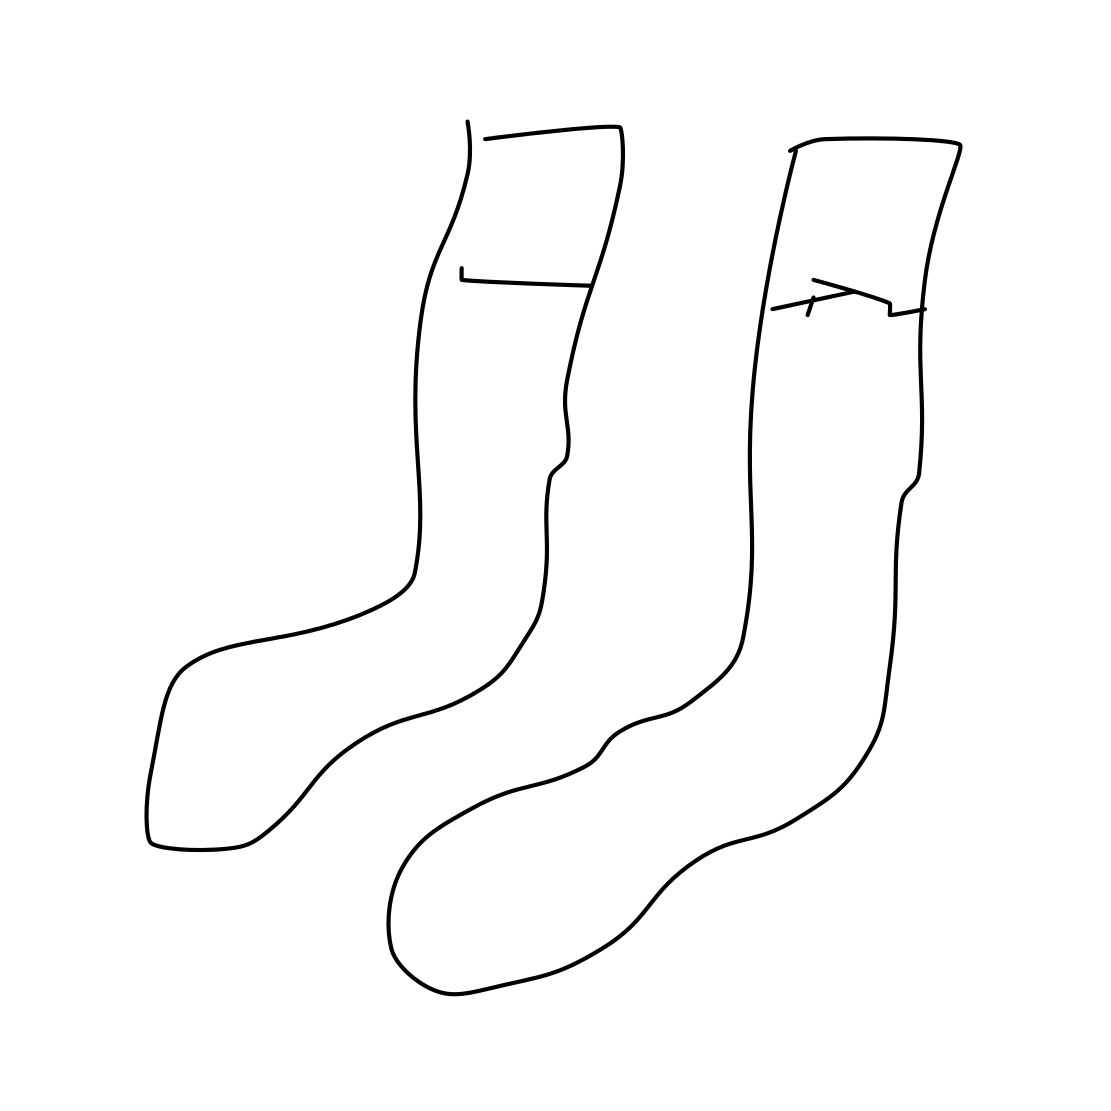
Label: socks